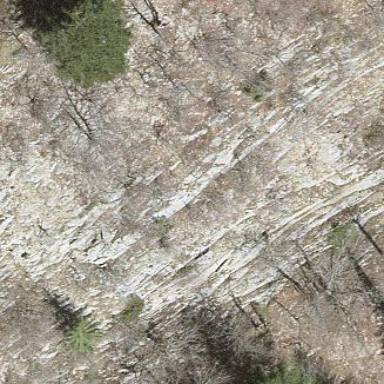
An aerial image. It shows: Landscape dominated by bare rock.